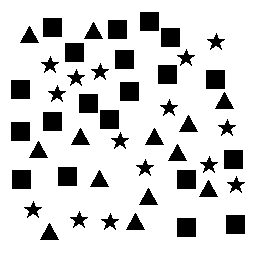
Squares: 20
Triangles: 13
Stars: 15
Total shapes: 48